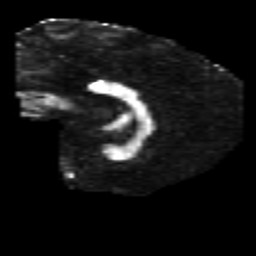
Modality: FA
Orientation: sagittal
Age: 40
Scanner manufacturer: philips
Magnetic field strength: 3 T
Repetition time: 8.426 s
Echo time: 0.1273 s